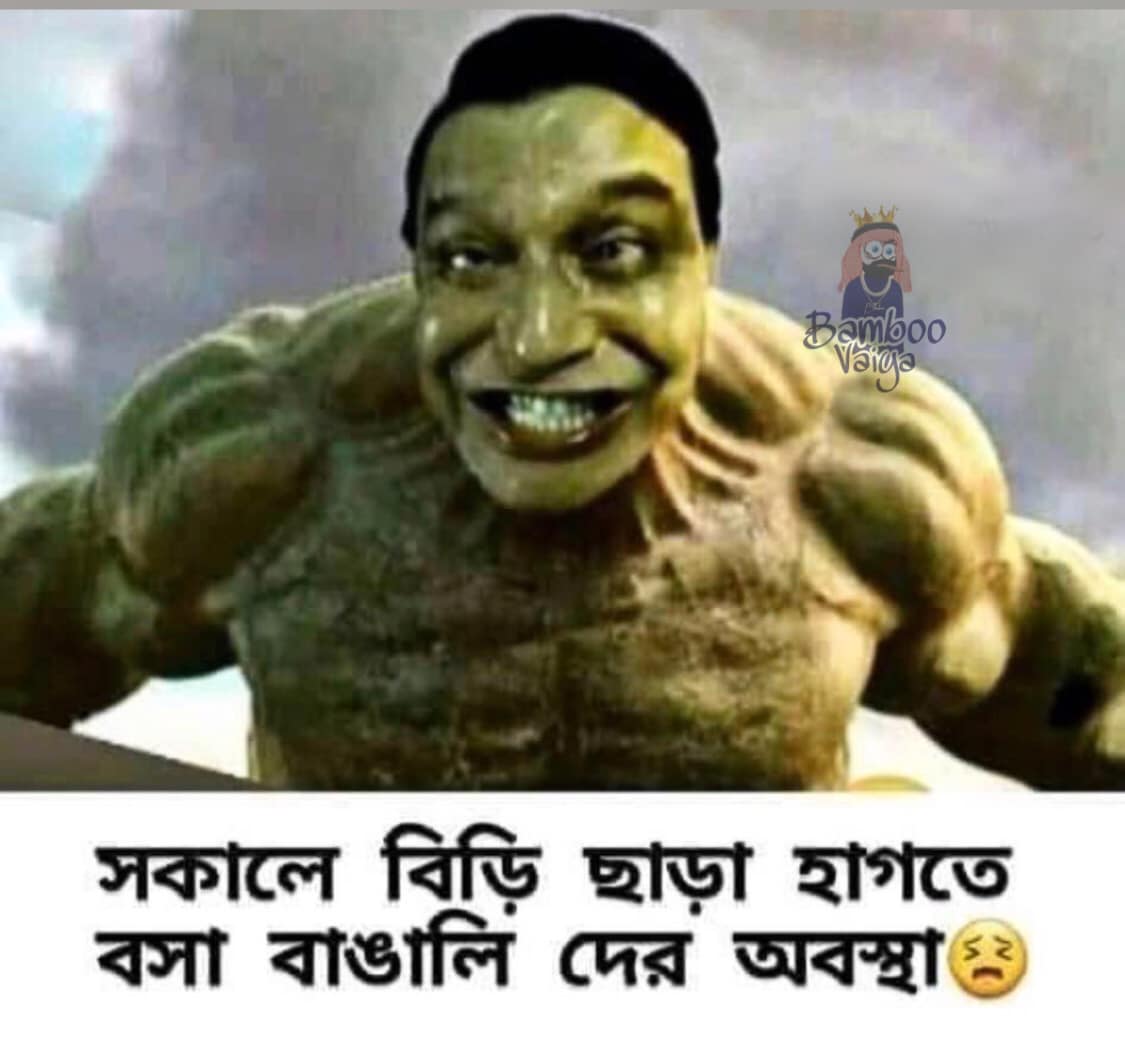
Caption: সকালে বিড়ি ছাড়া হাগতে বসা বাঙালি দের অবস্থা
Label: non-hate